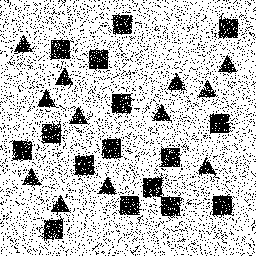
Squares: 16
Triangles: 12
Stars: 0
Total shapes: 28